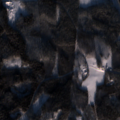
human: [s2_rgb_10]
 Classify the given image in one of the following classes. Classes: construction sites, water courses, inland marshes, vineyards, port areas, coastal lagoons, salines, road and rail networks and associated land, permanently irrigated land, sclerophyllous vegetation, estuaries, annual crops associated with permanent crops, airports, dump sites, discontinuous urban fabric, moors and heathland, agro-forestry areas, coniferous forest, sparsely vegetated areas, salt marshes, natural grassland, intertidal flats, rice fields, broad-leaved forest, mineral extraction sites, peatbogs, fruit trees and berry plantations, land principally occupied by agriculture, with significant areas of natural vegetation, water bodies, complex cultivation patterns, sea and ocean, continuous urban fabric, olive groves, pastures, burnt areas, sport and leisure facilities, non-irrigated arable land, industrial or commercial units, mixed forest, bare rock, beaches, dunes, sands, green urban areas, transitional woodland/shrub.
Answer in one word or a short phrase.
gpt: coniferous forest, mixed forest, transitional woodland/shrub